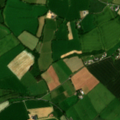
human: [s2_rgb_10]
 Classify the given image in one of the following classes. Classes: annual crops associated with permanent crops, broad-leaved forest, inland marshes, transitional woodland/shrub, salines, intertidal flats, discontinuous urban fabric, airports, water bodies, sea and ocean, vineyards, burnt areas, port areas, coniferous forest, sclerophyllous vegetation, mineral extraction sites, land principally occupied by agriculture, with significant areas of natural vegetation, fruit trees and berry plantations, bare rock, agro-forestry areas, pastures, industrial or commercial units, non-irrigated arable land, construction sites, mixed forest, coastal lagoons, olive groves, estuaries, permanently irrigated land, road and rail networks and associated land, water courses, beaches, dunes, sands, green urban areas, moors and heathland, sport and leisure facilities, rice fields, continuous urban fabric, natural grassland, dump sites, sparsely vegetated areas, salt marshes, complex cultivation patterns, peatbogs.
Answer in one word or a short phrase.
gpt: non-irrigated arable land, pastures